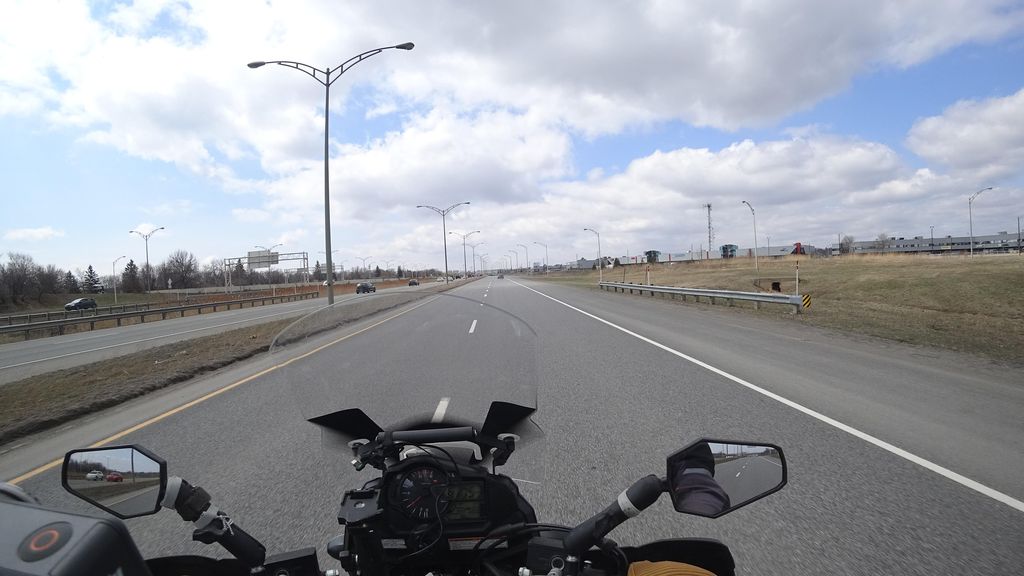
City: quebec_city